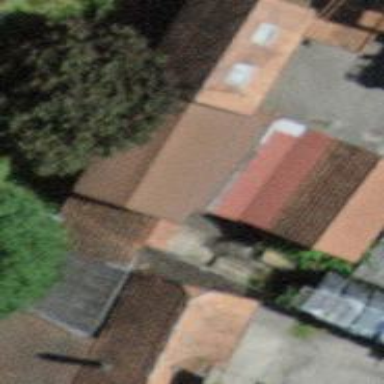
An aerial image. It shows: Garage.